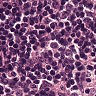
Metastatic tissue present: no